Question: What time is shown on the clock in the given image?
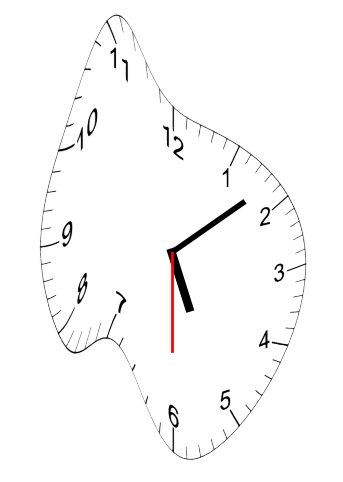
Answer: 05:08:30